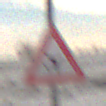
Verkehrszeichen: FlugbetriebLinks
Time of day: MorningAfternoon
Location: Outdoor (Nature)
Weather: Overcast
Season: Winter
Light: Natural